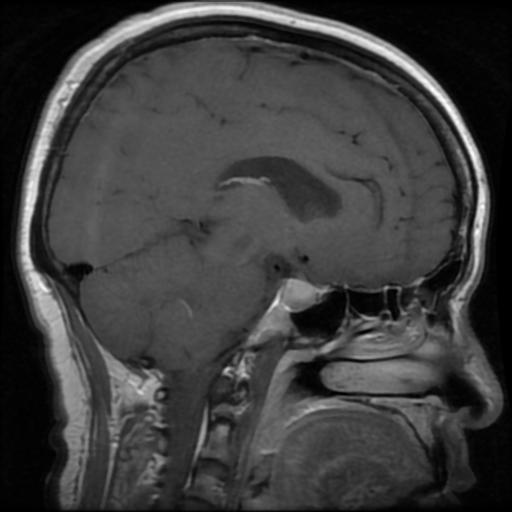
Label: pituitary